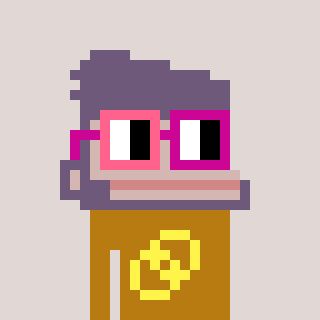
a pixel art character with square pink and red glasses, a ape-shaped head and a gold-colored body on a warm background